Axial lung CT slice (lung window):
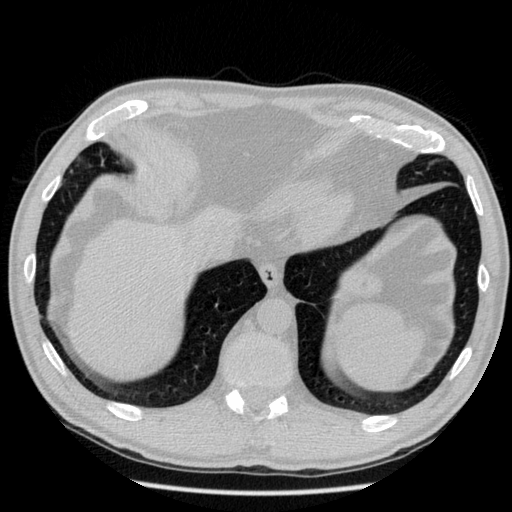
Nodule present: no